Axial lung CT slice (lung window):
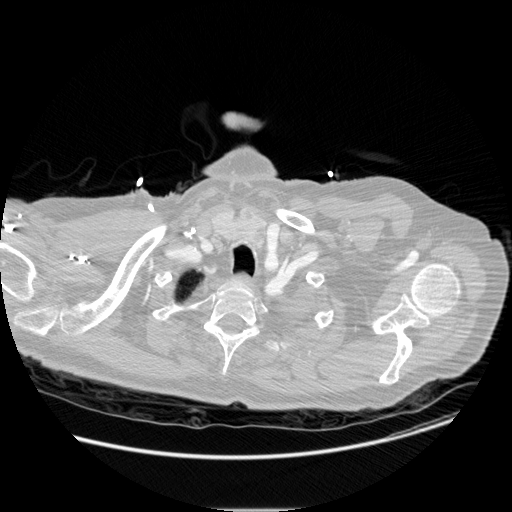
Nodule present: no